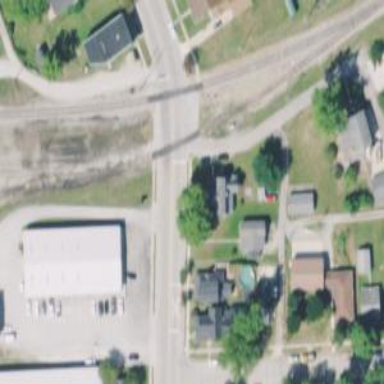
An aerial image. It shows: Level crossing with lights at railway intersection.